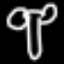
Label: line